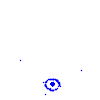
Particle: electron